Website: bh-photo
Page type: payment
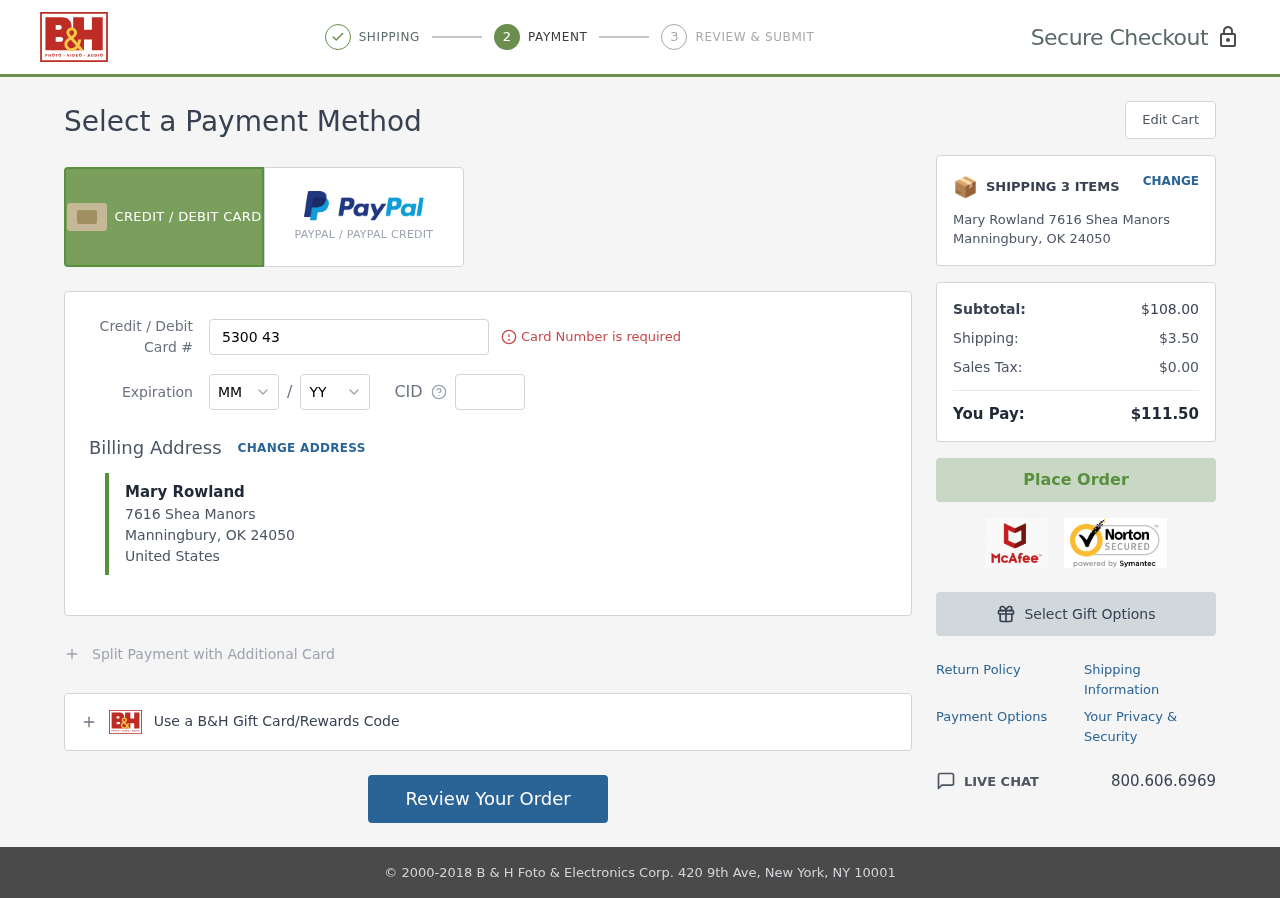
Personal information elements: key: PII_CARD_CVV
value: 797
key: PII_CARD_EXPIRY_MONTH
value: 09
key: PII_CARD_EXPIRY_YEAR
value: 29
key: PII_CARD_NUMBER
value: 5300 4373 2315 1209
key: PII_CITY
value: Manningbury
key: PII_COUNTRY
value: United States
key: PII_FULLNAME
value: Mary Rowland
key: PII_POSTCODE
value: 24050
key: PII_STATE_ABBR
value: OK
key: PII_STREET
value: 7616 Shea Manors
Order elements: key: ORDER_NUM_ITEMS
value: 3
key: ORDER_SUBTOTAL
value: $108.00
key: ORDER_SHIPPING_COST
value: $3.50
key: ORDER_TAX
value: $0.00
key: ORDER_TOTAL
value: $111.50